Question: I want the user to upload a csv file into mysql database. When I run the 'upload.php' file the only change that I see in my 'testcsv' table,it is the table id that increases. No data are entered to the table. I use excel 2013 and I saved the file as 'CSV(MS-DOS)'. I get a bunch of errors such as the following:
'''
Notice: Undefined index: lec_name in C:\XAMPP\htdocs\statistics\upload.php on line 48
Notice: Undefined index: dept_name in C:\XAMPP\htdocs\statistics\upload.php on line 49
'''

upload.php
'''
<html>
<head>
<link rel="stylesheet" type="text/css" href="../../statistics/style.css">
<body>
<div class="nav">
<ul>
<li><a href="../../statistics/principalForm.php">Principal</a></li>
<li><a href="../../statistics/ac_directorForm.php">Academic Director</a></li>
<li><a href="../../statistics/lecturerForm.php">Lecturer</a></li>
<li>
<a href="#">Admin</a>
<ul>
<li><a href="../../statistics/adminFormLecturer">Save Lecturer Scores</a></li>
<li><a href="../../statistics/adminFormServices">Save Services Scores</a></li>
</ul>
</li>
<li><a href="../../statistics/logout.php">Logout</a></li>
</ul>
</div>
<br />
<br />
<br />
<div id="myform">
<?php
include 'connect.php';
$deleterecords = "TRUNCATE TABLE testcsv"; //empty the table of its current records
mysql_query($deleterecords);
//Upload File
if (isset($_POST['submit'])) {
if (is_uploaded_file($_FILES['filename']['tmp_name'])) {
echo "<h1>" . "File ". $_FILES['filename']['name'] ." uploaded successfully." . "</h1>";
echo "<h2>Displaying contents:</h2>";
readfile($_FILES['filename']['tmp_name']);
}
//Import uploaded file to Database
$handle = fopen($_FILES['filename']['tmp_name'], "r");
while(($data = fgetcsv($handle, 1000, ",")) !== FALSE){
$value1=$_POST['lec_name'];
$value2=$_POST['dept_name'];
$import="INSERT into testcsv(lec_name,dept_name) values('$value1','$value2')";
mysql_query($import) or die(mysql_error());
}
fclose($handle);
print "Import done";
}
else {
print "Upload new csv by browsing to file and clicking on Upload<br />\n";
print "<form enctype='multipart/form-data' action='upload.php' method='post'>";
print "File name to import:<br /><br />\n";
print "<input size='50' type='file' name='filename'><br /><br />\n";
print "<input type='submit' name='submit' value='Upload'></form>";
}
?>
</div>
</body>
</head>
</html>
'''
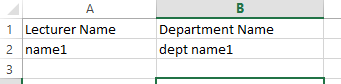
Answer: Change the code
'''
$value1=$_POST['lec_name'];
$value2=$_POST['dept_name'];
'''
with:
'''
$value1=$data[0];
$value2=$data[1];
'''